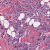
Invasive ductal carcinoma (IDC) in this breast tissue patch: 1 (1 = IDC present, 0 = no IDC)